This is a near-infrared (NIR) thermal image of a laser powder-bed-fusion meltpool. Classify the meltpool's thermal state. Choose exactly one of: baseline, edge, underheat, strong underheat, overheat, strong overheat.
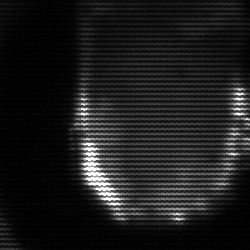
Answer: baseline